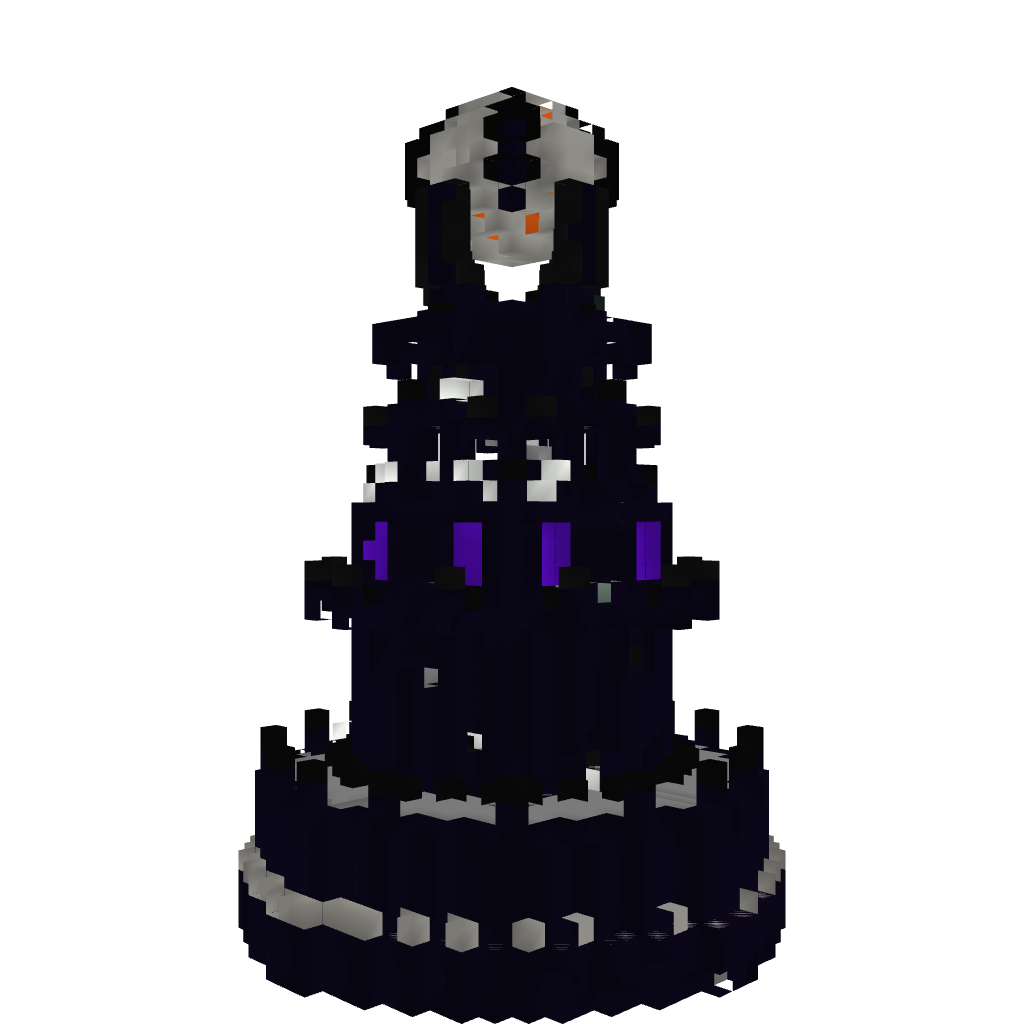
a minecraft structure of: Sauron's Tower